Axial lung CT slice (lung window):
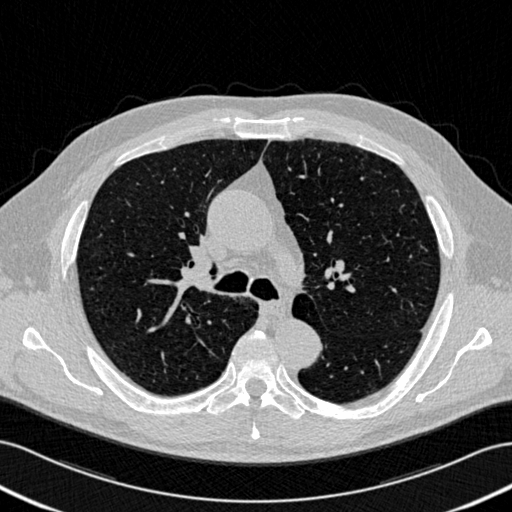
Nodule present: no